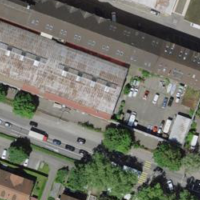
EUNIS habitat code: 54
Species observed at this site:
Vitis vinifera